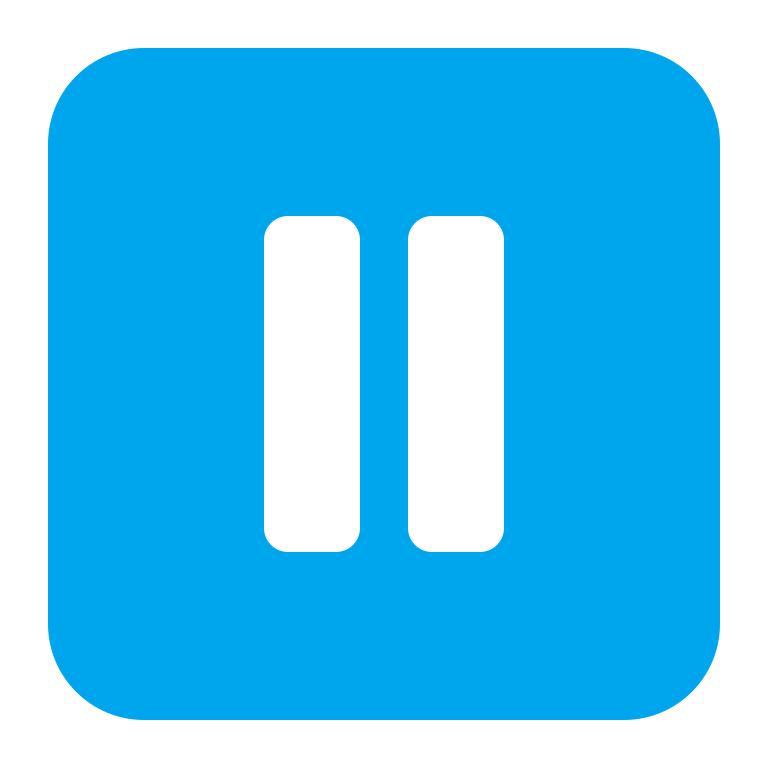
pause button flat